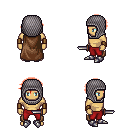
a pixel art fantasy rpg character, male body template, human, tanned skin, brown cape, red pants, red short bangs hairstyle, chain hood, leather bracers, metal boots, dagger, four views (front, back, left, right), 2x2 character sprite sheet, small pixel art, hard edges, no anti-aliasing